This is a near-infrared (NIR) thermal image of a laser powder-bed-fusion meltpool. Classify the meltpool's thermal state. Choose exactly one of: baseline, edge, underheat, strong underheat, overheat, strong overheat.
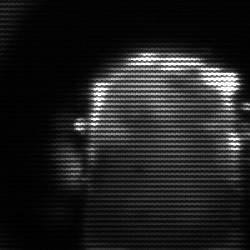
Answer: baseline